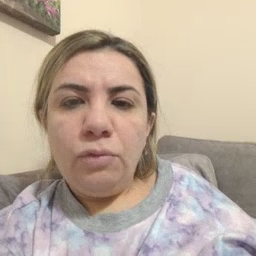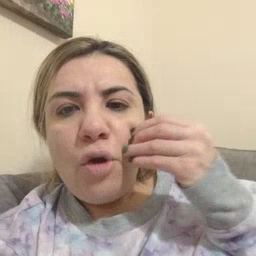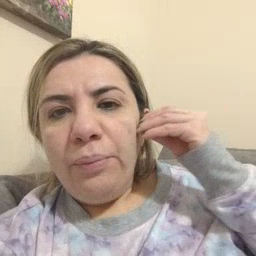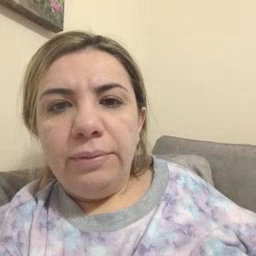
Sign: home